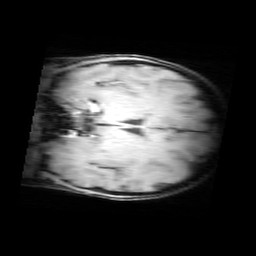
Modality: MP2RAGE
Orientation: coronal
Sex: female
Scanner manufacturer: siemens
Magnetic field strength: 3 T
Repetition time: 5 s
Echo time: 0.00355 s